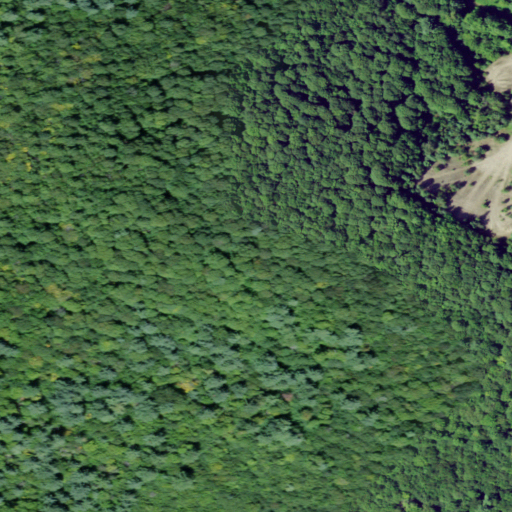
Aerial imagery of mountain in New York named Sperry Hill containing deciduous forest, shrub, and cultivated crops